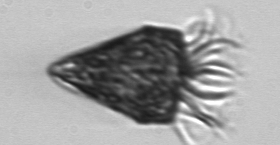
Label: Strombidium_morphotype2